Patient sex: F
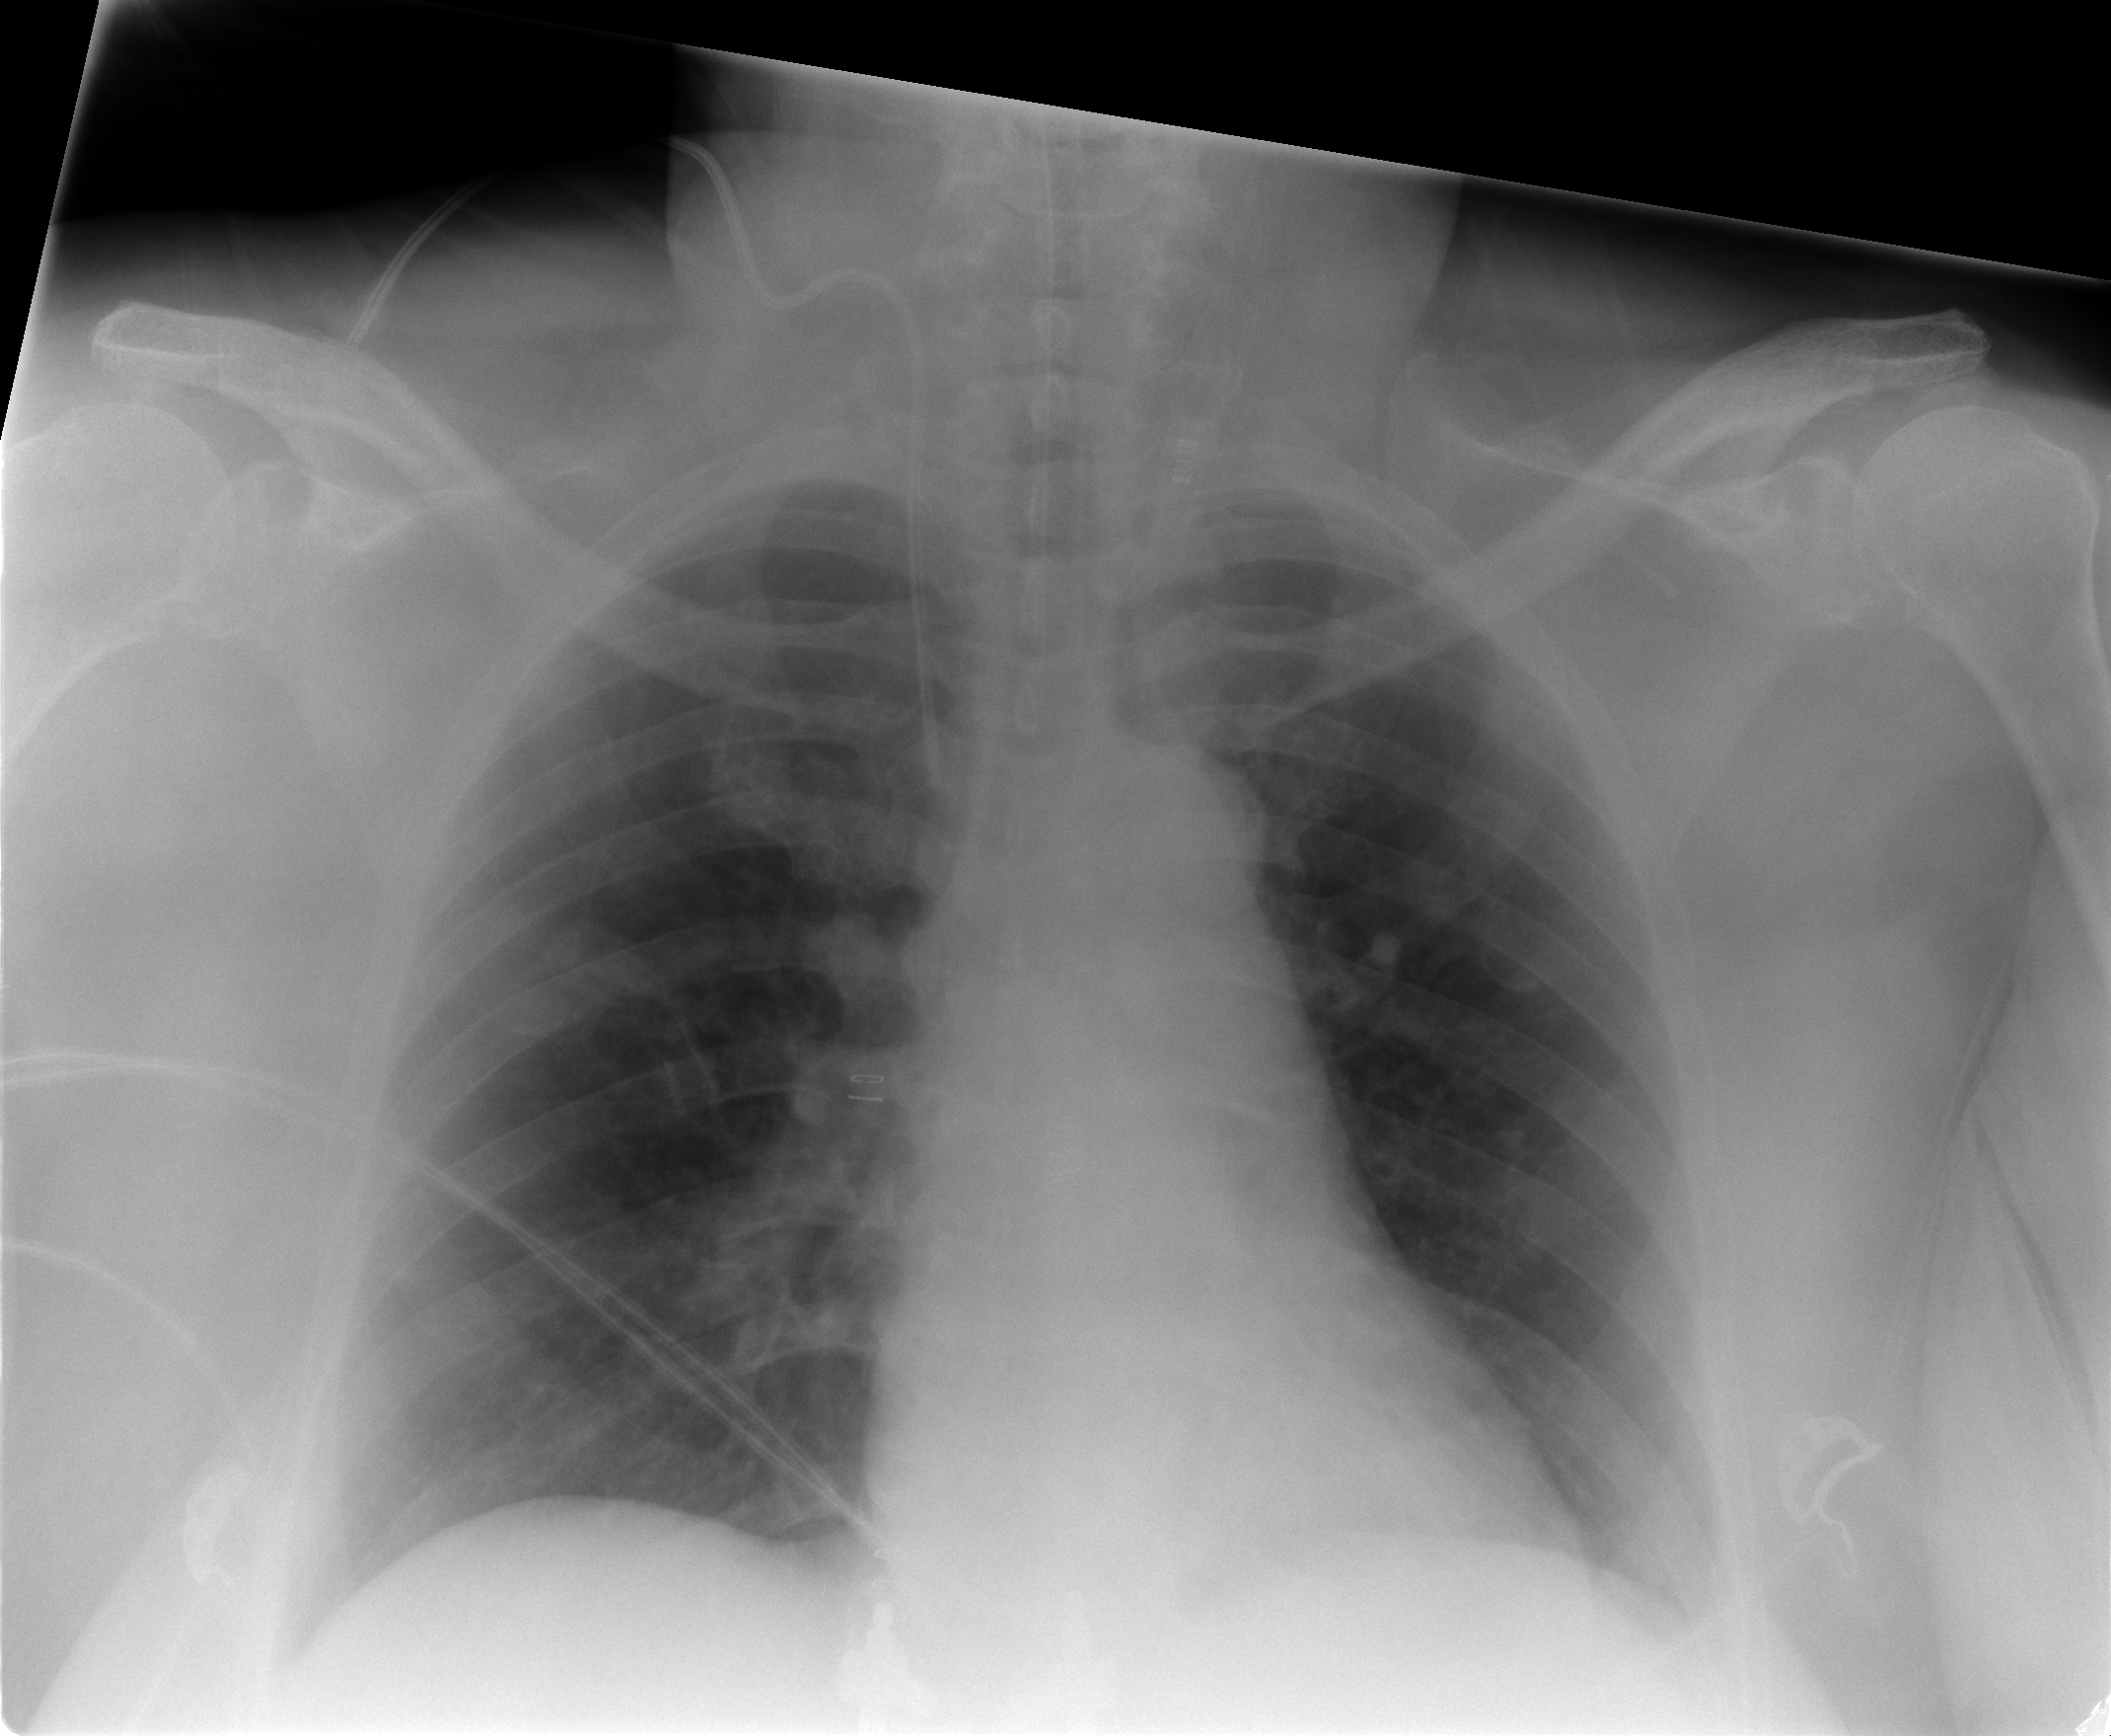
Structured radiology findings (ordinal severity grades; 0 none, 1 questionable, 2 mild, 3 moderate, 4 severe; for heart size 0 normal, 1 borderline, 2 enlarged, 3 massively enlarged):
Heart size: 0
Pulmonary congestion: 0
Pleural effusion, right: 0
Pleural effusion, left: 1
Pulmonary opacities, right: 0
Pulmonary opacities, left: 0
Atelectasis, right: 0
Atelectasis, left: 0